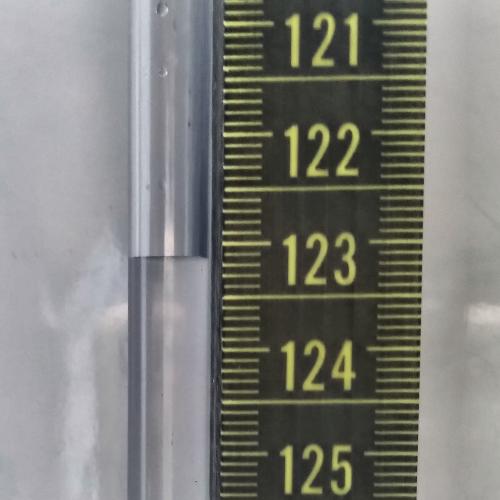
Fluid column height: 123.1 cm